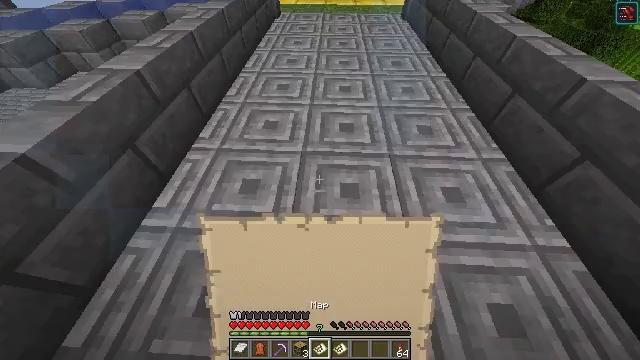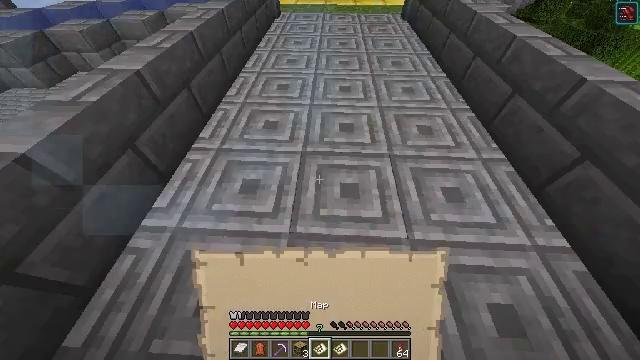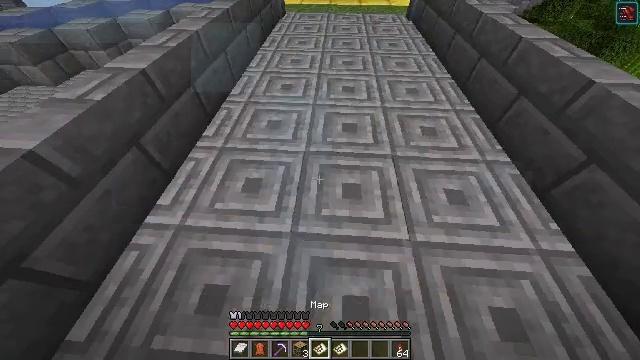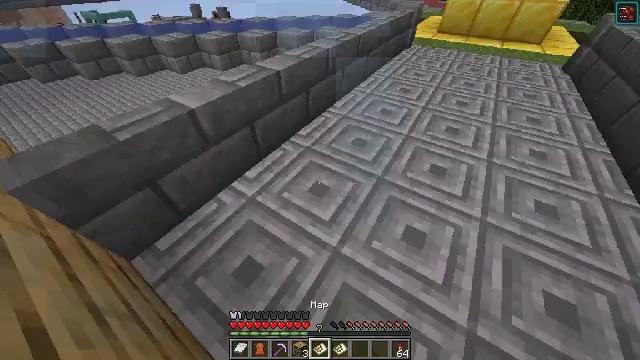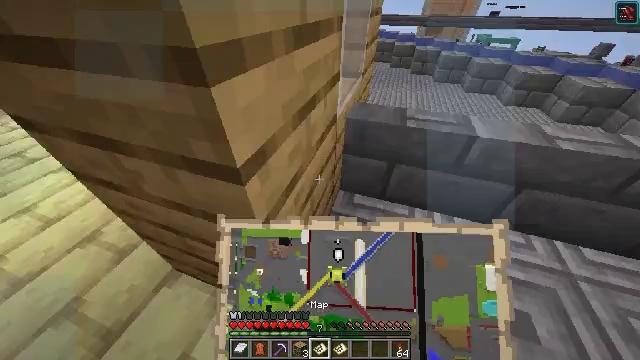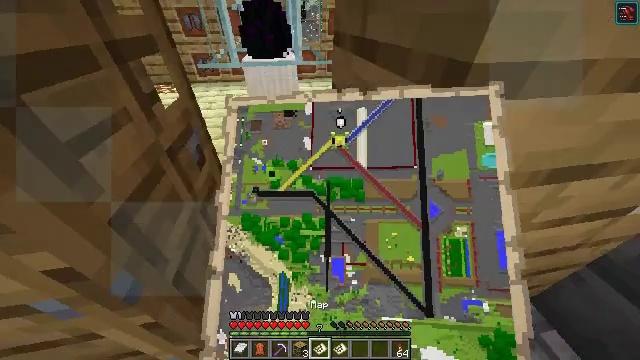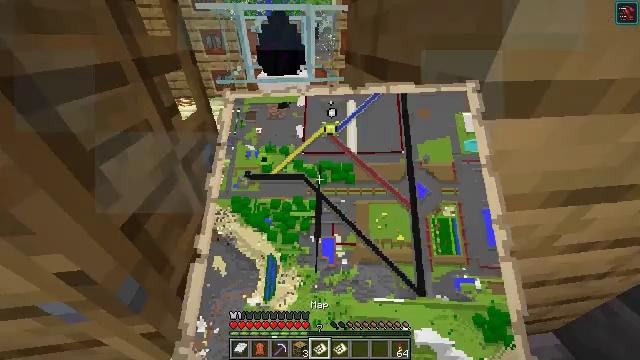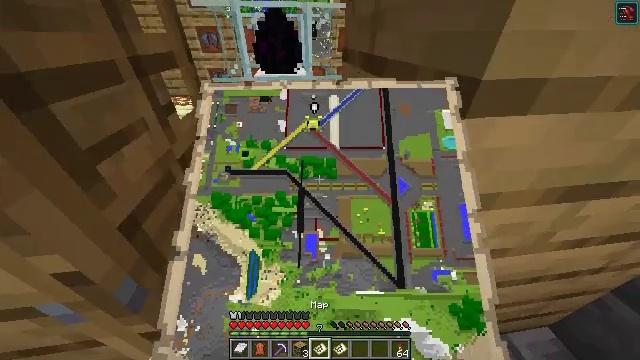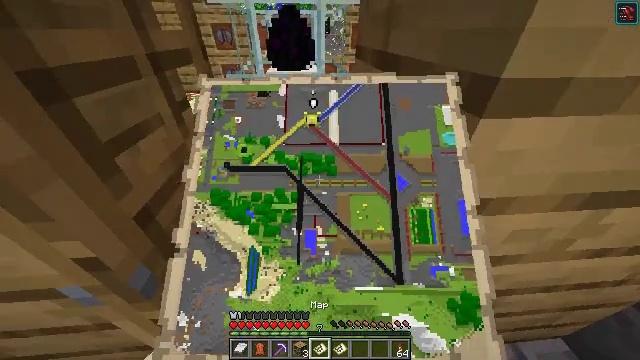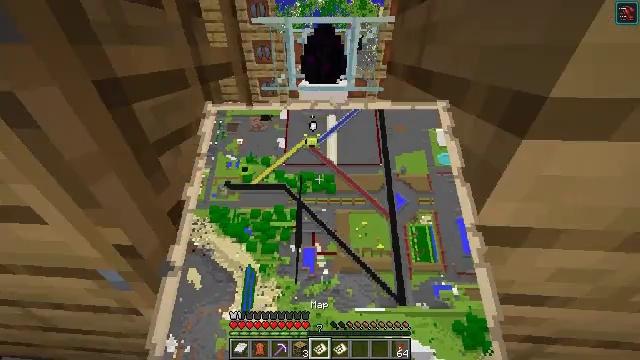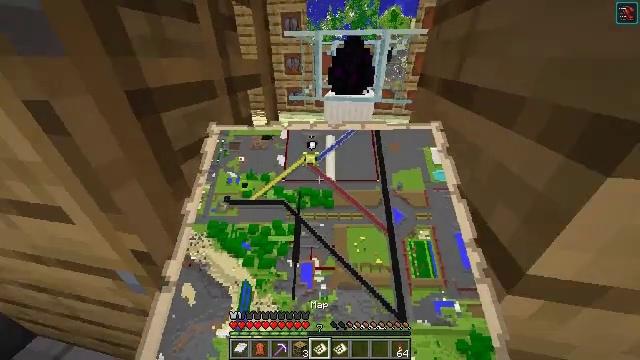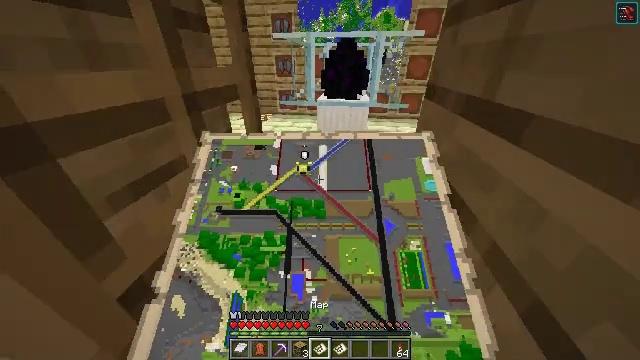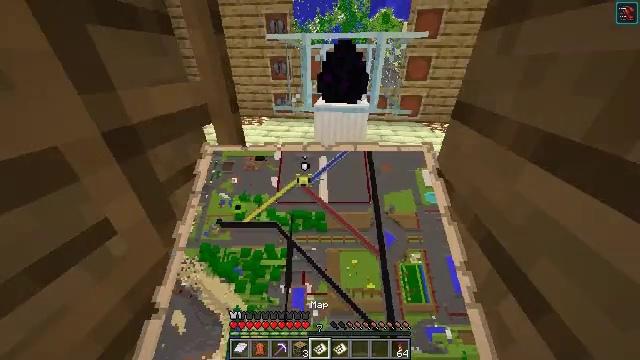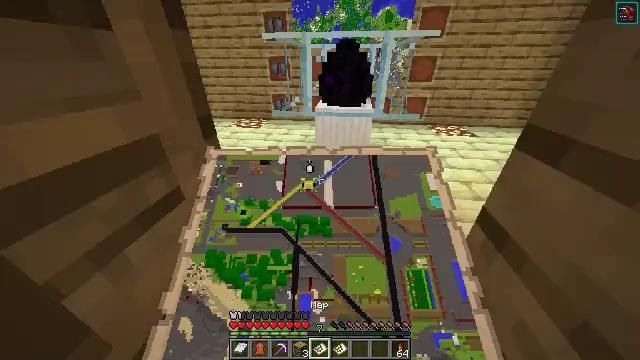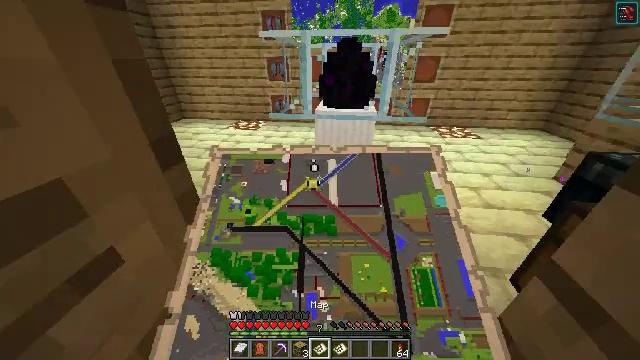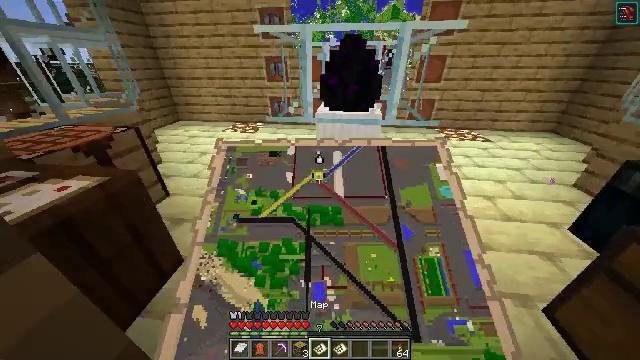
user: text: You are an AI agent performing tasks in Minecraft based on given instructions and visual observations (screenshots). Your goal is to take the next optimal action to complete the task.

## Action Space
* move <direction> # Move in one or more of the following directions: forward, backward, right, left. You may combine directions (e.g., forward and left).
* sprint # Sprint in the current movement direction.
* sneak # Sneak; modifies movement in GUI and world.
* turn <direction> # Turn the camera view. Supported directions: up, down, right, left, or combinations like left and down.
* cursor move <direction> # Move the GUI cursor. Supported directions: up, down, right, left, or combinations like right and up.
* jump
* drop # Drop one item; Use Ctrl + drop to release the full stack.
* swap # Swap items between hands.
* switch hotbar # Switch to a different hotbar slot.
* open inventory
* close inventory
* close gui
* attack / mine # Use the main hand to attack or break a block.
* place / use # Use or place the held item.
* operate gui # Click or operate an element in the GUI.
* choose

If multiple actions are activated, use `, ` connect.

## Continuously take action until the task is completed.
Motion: motion action
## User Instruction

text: Create a compass using the crafting table.
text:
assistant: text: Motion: no_op
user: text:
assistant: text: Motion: turn left
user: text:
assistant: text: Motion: turn left and up
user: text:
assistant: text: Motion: turn left and up
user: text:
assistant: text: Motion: turn left and up
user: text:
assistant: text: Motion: turn left and up
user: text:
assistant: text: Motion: no_op
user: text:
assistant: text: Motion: turn left
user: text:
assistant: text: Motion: turn left and up
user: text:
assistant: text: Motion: move forward, turn left and up
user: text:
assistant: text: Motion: move forward, turn right
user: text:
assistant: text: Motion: move forward
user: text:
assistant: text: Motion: move forward
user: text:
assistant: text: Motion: move forward
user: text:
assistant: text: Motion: move forward
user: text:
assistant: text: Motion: move forward
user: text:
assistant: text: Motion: move forward
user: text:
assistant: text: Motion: move forward and move right, turn right
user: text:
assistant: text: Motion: move forward and move right, turn right
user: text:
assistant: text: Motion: move forward and move right
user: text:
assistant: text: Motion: move forward and move right
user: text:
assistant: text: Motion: move forward and move right
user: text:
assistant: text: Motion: move forward and move right
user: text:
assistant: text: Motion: move forward and move right
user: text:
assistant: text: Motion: move forward and move right
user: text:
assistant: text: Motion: move forward and move right, turn left
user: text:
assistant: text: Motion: move forward and move right
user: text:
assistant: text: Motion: move forward
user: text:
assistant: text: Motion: move forward
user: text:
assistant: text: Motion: no_op